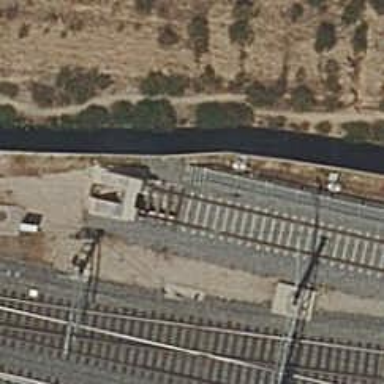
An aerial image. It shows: Railway buffer stop.